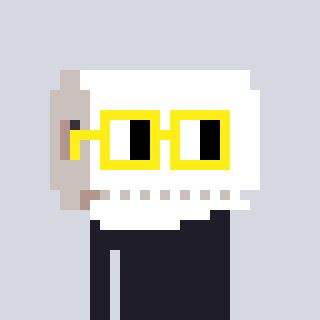
a pixel art character with square yellow glasses, a toiletpaper-full-shaped head and a magenta-colored body on a cool background